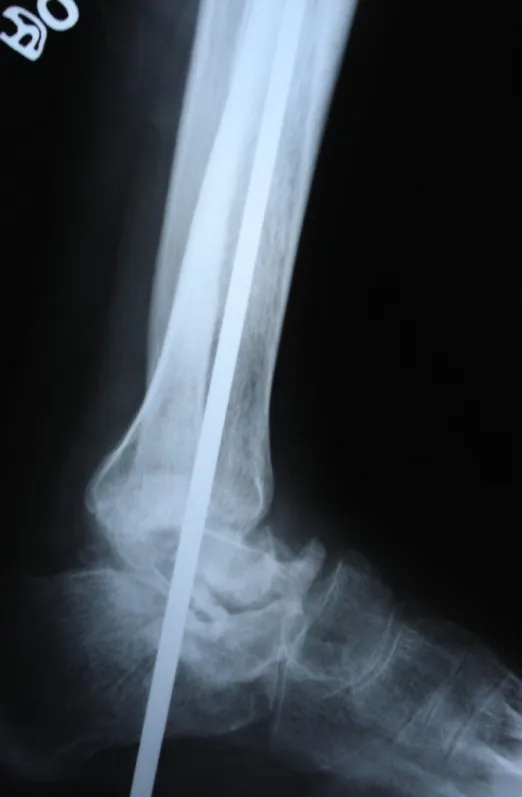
Immediate postoperative radiograph showing talectomy, bone grafting and stabilization with a Steinmann pin.
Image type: radiology (x_ray)